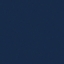
Land use / land cover: SeaLake